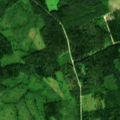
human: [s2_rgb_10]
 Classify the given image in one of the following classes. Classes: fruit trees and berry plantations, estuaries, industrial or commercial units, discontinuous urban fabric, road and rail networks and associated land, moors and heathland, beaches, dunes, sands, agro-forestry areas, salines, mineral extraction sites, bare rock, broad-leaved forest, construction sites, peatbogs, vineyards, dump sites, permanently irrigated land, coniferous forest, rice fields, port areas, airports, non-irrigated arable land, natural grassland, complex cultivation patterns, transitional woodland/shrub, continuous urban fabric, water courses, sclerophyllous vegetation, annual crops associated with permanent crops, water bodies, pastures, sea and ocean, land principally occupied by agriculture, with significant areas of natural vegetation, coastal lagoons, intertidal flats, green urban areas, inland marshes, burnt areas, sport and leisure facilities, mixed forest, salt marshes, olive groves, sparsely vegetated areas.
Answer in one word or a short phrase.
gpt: land principally occupied by agriculture, with significant areas of natural vegetation, coniferous forest, mixed forest, transitional woodland/shrub